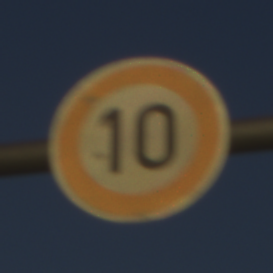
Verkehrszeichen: Geschwindigkeit10
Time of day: SunriseSunset
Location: Outdoor (Nature)
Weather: Clear
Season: NotSpecified
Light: Natural